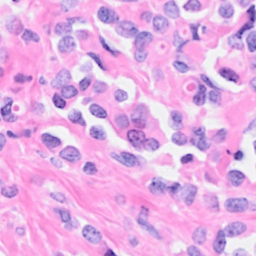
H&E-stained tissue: Breast